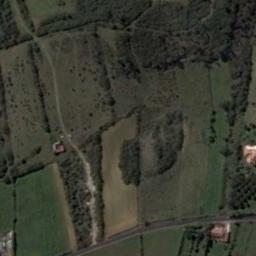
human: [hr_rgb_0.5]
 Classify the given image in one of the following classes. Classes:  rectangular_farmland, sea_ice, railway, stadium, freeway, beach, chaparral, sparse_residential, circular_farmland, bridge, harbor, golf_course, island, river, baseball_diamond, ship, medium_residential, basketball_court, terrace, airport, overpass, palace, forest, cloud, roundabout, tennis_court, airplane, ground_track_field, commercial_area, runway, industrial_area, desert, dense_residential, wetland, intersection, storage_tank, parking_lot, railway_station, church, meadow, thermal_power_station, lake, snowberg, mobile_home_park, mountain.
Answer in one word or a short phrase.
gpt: terrace